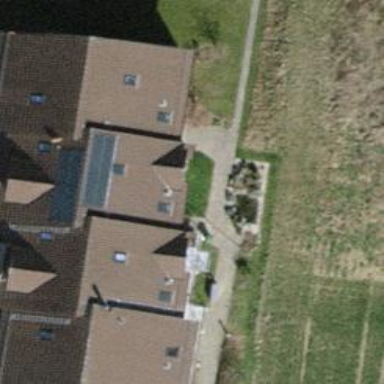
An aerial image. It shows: Building with tiled roof.